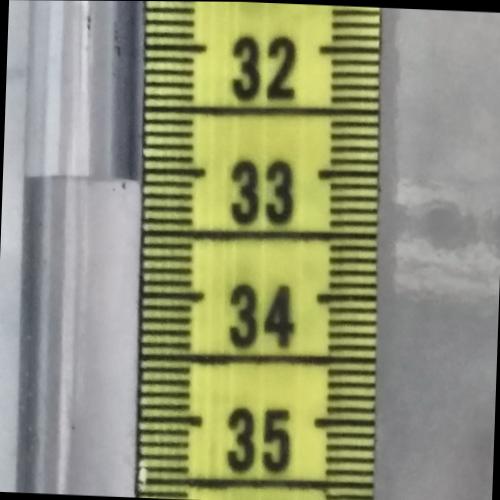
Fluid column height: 33.1 cm